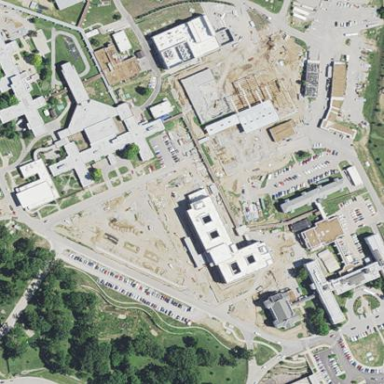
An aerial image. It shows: Healthcare facility identified as hospital.